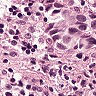
Metastatic tissue present: yes